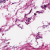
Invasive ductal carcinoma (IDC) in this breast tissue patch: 0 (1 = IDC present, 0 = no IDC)